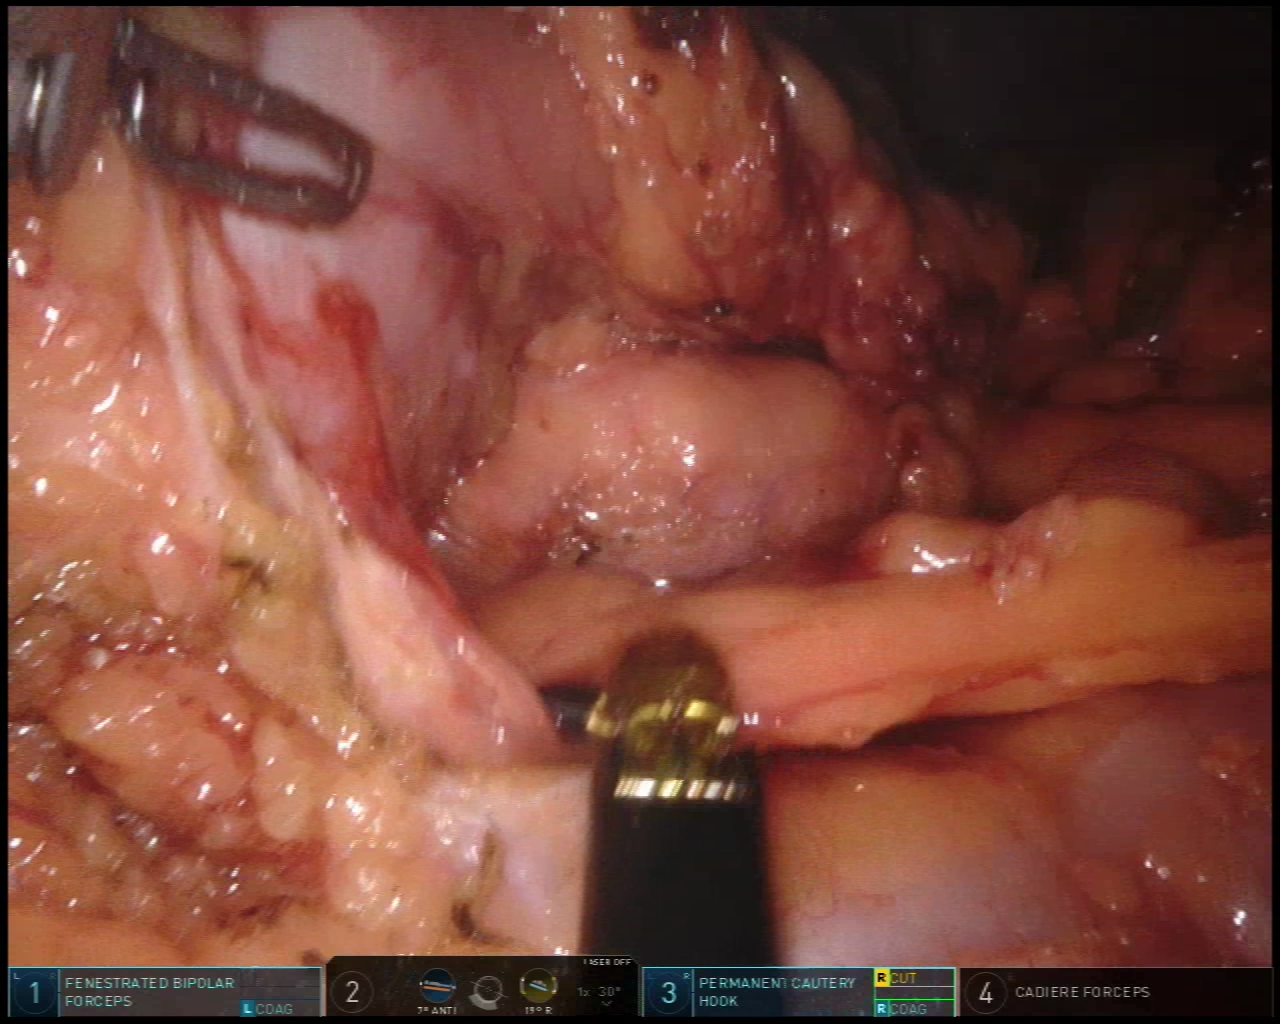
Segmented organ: stomach
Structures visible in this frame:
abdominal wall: yes
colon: yes
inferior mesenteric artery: no
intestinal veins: no
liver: no
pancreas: yes
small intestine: no
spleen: no
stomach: yes
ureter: no
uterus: no
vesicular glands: no